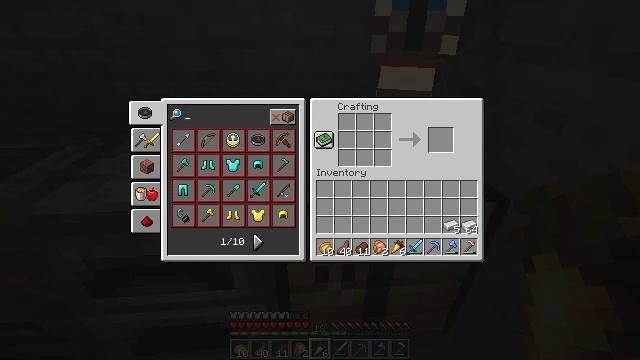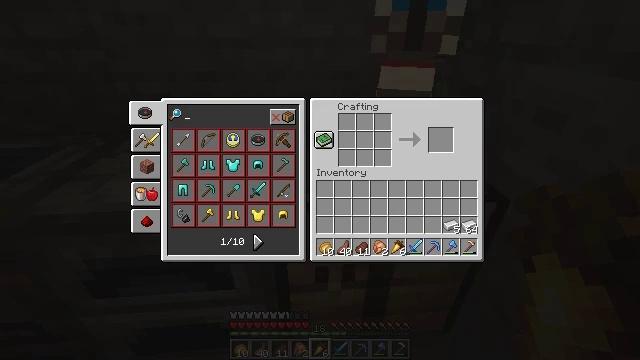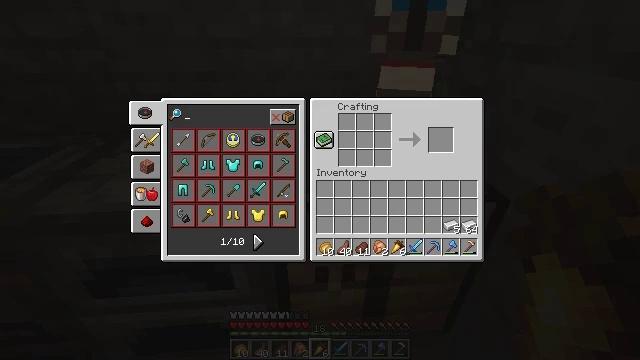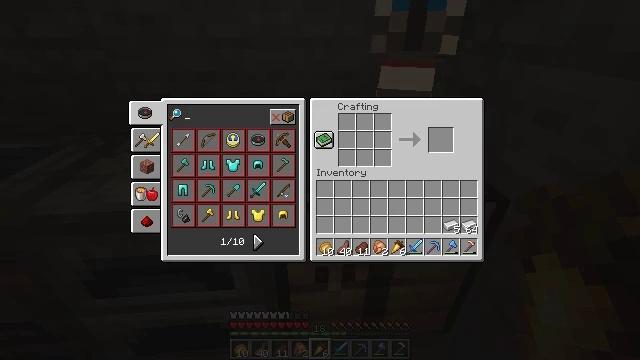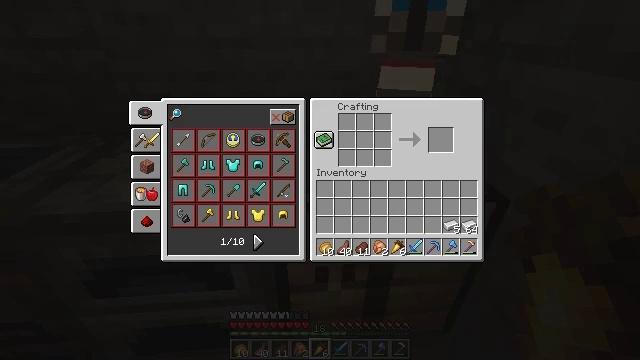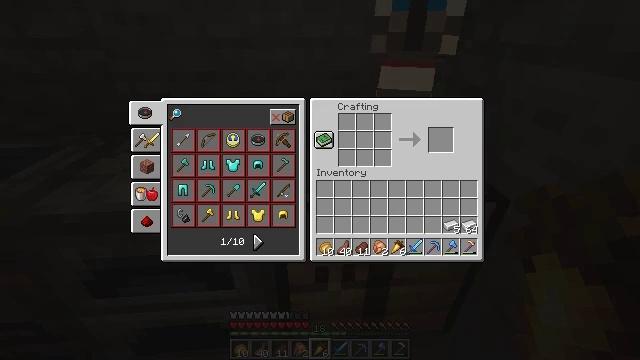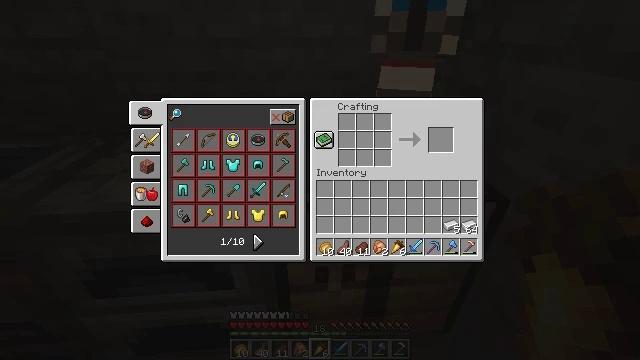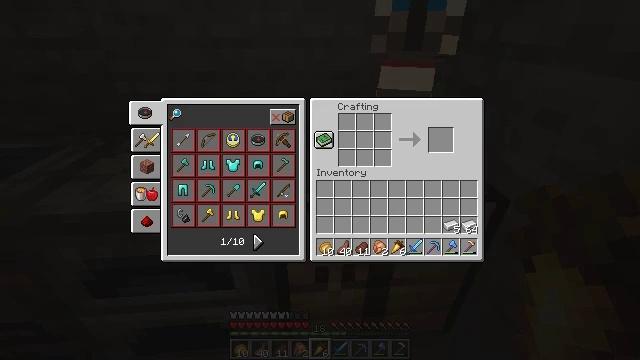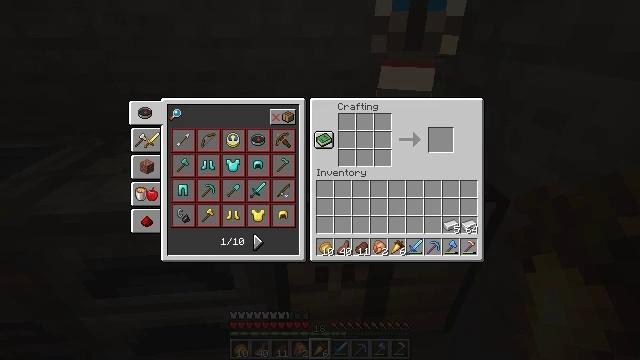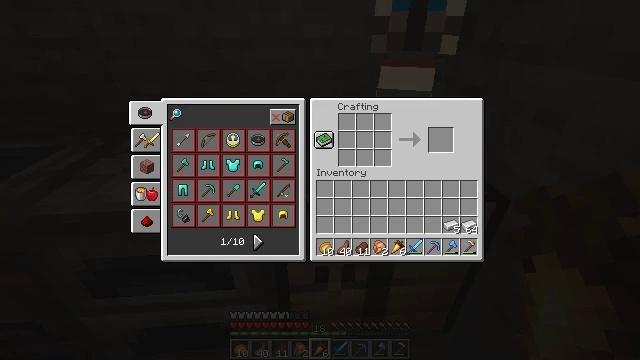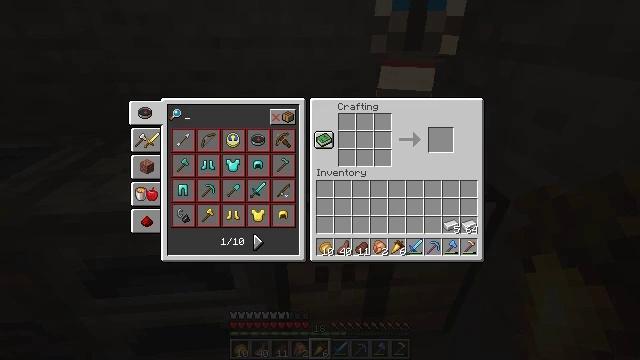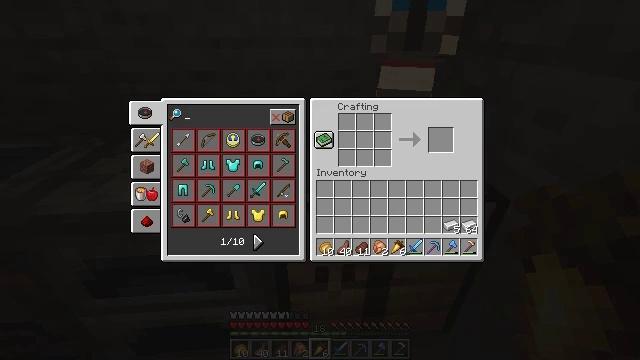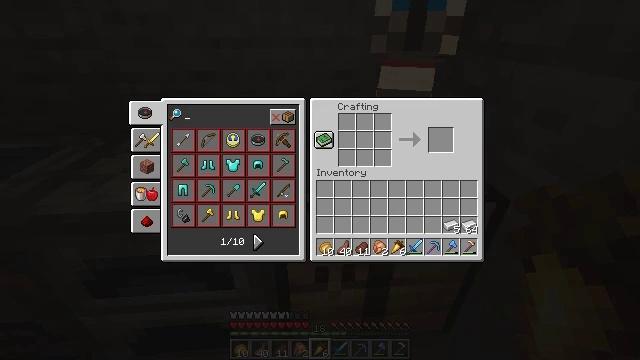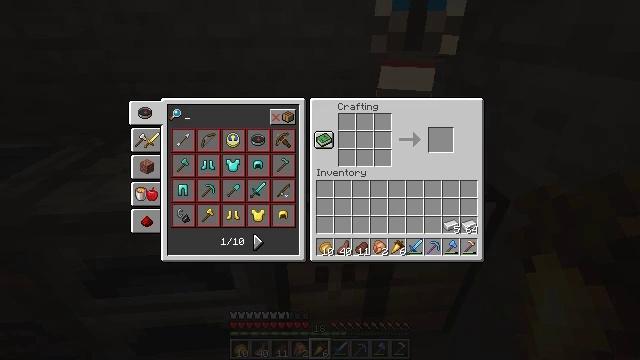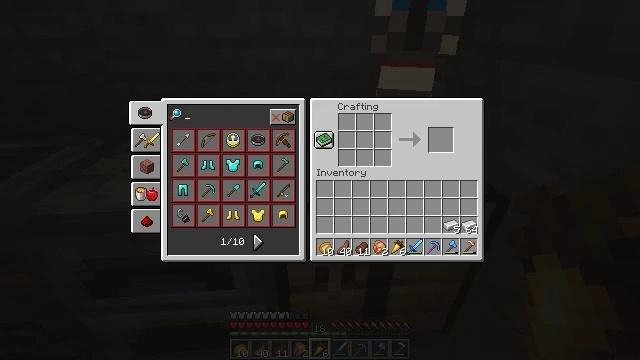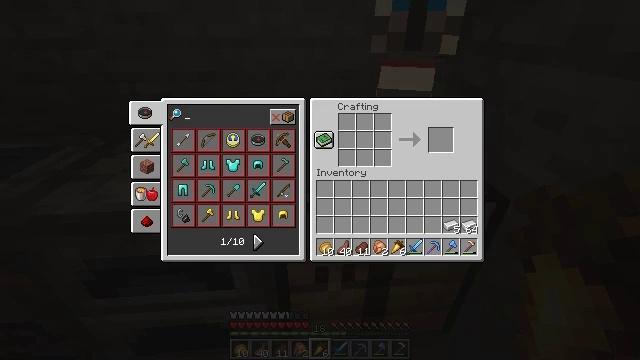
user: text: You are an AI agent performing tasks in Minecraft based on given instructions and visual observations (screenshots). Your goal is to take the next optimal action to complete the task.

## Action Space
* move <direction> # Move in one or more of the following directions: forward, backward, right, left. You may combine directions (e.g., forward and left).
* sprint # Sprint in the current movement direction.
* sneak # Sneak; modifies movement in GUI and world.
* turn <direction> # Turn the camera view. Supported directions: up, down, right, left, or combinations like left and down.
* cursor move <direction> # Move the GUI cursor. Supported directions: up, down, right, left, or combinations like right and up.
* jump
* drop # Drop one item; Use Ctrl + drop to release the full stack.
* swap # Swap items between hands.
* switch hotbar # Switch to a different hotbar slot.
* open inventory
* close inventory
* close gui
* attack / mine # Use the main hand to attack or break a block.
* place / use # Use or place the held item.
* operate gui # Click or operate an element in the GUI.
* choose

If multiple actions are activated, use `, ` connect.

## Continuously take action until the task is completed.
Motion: motion action
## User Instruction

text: Use the crafting grid to make a tripwire hook.
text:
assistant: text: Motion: no_op
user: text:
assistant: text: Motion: no_op
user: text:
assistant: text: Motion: no_op
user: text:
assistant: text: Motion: no_op
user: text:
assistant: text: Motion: no_op
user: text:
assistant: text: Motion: no_op
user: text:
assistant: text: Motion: no_op
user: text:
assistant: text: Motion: no_op
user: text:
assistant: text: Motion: no_op
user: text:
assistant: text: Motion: no_op
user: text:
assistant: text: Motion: no_op
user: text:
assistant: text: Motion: no_op
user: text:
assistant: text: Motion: no_op
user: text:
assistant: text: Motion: no_op
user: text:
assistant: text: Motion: no_op
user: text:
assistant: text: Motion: no_op
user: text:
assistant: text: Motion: no_op
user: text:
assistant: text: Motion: no_op
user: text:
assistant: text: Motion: no_op
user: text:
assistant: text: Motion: no_op
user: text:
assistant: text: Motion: no_op
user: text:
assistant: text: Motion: no_op
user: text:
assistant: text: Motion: no_op
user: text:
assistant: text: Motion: no_op
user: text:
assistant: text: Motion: no_op
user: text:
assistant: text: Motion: no_op
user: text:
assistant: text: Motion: no_op
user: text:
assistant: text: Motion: no_op
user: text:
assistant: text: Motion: no_op
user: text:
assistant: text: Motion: no_op